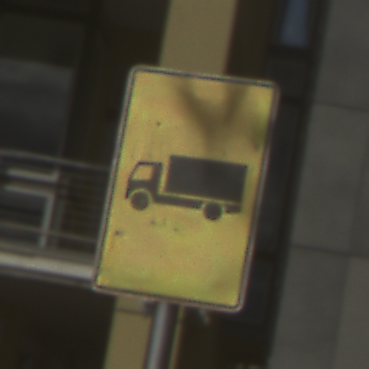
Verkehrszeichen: KFZZulaessigeGesamtmasse3Komma5TOhnePfeilsymbol
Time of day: MorningAfternoon
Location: Outdoor (Urban)
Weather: PartlyCloudy
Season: NotSpecified
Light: Natural